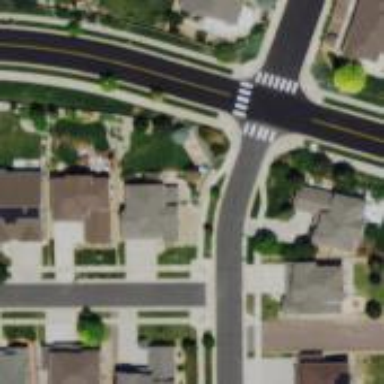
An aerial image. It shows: Marked road crossing.